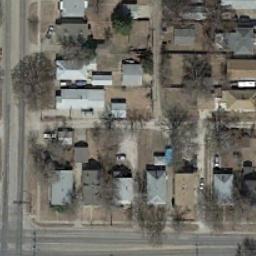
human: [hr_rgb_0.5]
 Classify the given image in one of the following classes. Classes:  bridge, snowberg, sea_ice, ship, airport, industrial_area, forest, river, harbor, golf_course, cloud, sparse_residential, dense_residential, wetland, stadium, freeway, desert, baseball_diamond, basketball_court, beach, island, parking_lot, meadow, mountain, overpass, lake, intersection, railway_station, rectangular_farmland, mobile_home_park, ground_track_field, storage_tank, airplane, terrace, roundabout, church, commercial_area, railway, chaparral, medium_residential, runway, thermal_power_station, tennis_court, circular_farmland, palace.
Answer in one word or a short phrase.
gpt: medium_residential